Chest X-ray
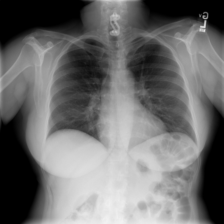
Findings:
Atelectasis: negative
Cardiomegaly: negative
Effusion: negative
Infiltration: negative
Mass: negative
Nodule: negative
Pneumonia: negative
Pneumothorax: negative
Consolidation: negative
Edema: negative
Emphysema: negative
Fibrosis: negative
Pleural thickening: negative
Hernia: negative